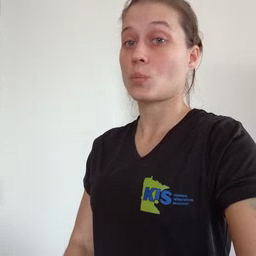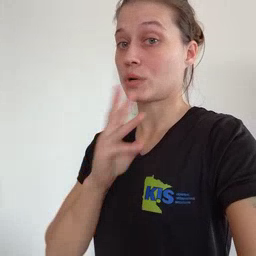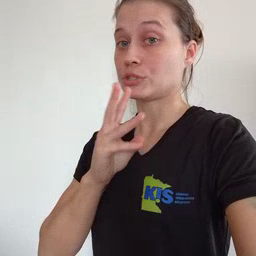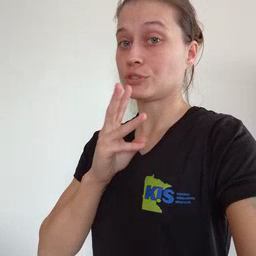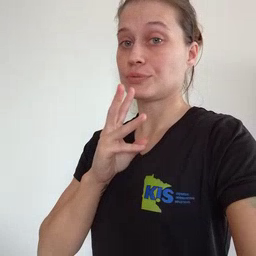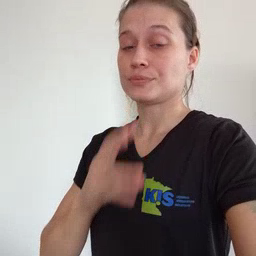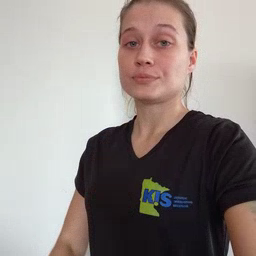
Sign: water